Question: '''
parse: (response, options) =>
@totalRecords = parseInt(response.result_count)
@totalPages = Math.ceil(@totalRecords / @perPage)
response.data
'''
Works perfectly on local dev env, local production env. But when deployed to production, the parse function can't get any data back(it was even not triggerd).
Played in the browser console, use collection.fetch(), it has response, but just can't pass it into my collection.

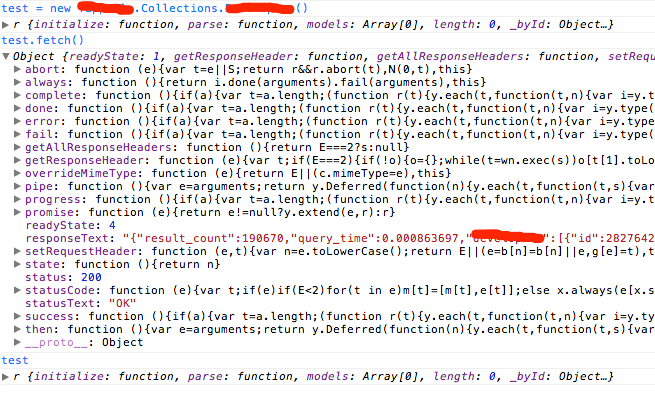
Answer: Thanks to @bodacious I was able to solve this. It's a server side thing. For nginx+unicorn case, just add
'''
proxy_buffering off
'''
to your location block in nginx.conf, and everything works again!
References here: <URL>
Thank you all!